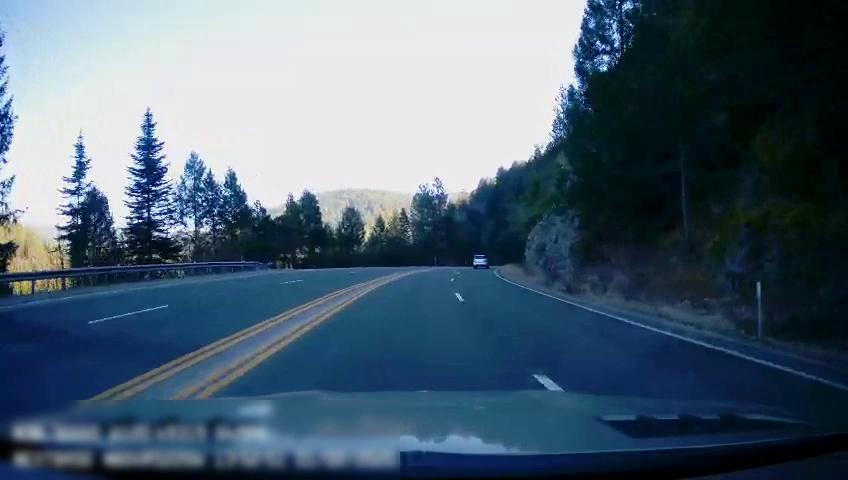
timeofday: Day
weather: Sunny
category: Drivable Space
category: Vehicles | SUV
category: Lanes | Current Lane
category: Lanes | Alternate Lane
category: Lanes | Current Lane
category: Lanes | Alternate Lane
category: Lanes | Opposite Lane
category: Lanes | Opposite Lane
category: Lanes | Opposite Lane
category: Lanes | Opposite Lane